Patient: sex M, age 62
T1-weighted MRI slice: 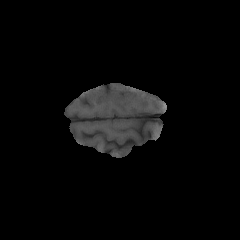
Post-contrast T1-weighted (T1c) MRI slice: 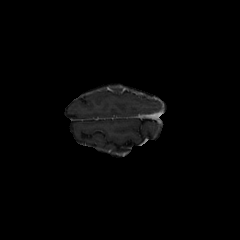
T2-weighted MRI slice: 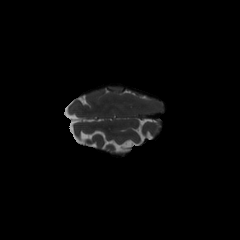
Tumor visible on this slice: no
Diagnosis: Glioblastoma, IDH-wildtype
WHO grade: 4